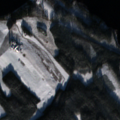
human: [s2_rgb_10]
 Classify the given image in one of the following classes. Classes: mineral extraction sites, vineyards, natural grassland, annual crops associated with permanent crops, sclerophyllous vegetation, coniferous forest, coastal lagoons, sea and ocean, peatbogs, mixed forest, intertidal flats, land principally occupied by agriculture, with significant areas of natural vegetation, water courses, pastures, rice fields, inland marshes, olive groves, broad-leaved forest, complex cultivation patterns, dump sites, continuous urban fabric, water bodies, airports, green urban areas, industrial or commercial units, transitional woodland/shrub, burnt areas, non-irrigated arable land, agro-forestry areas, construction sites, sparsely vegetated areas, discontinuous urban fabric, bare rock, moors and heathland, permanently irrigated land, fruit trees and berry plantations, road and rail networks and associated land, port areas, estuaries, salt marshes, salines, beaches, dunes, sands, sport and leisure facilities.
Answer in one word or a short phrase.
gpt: non-irrigated arable land, coniferous forest, water bodies